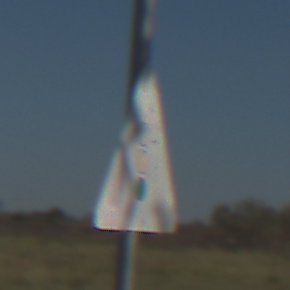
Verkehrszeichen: Lichtzeichenanlage
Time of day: MorningAfternoon
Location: Outdoor (Nature)
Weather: Clear
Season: Autumn
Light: Natural